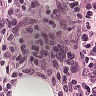
Metastatic tissue present: no